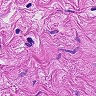
Metastatic tissue present: no